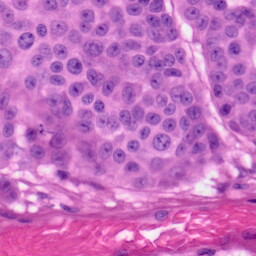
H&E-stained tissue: Skin